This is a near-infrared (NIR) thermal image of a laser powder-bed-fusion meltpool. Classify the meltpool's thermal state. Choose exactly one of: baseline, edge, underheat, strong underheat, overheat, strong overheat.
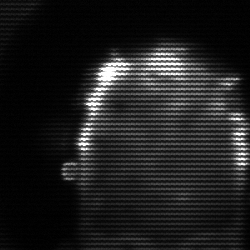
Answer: baseline